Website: bh-photo
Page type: store-pickup
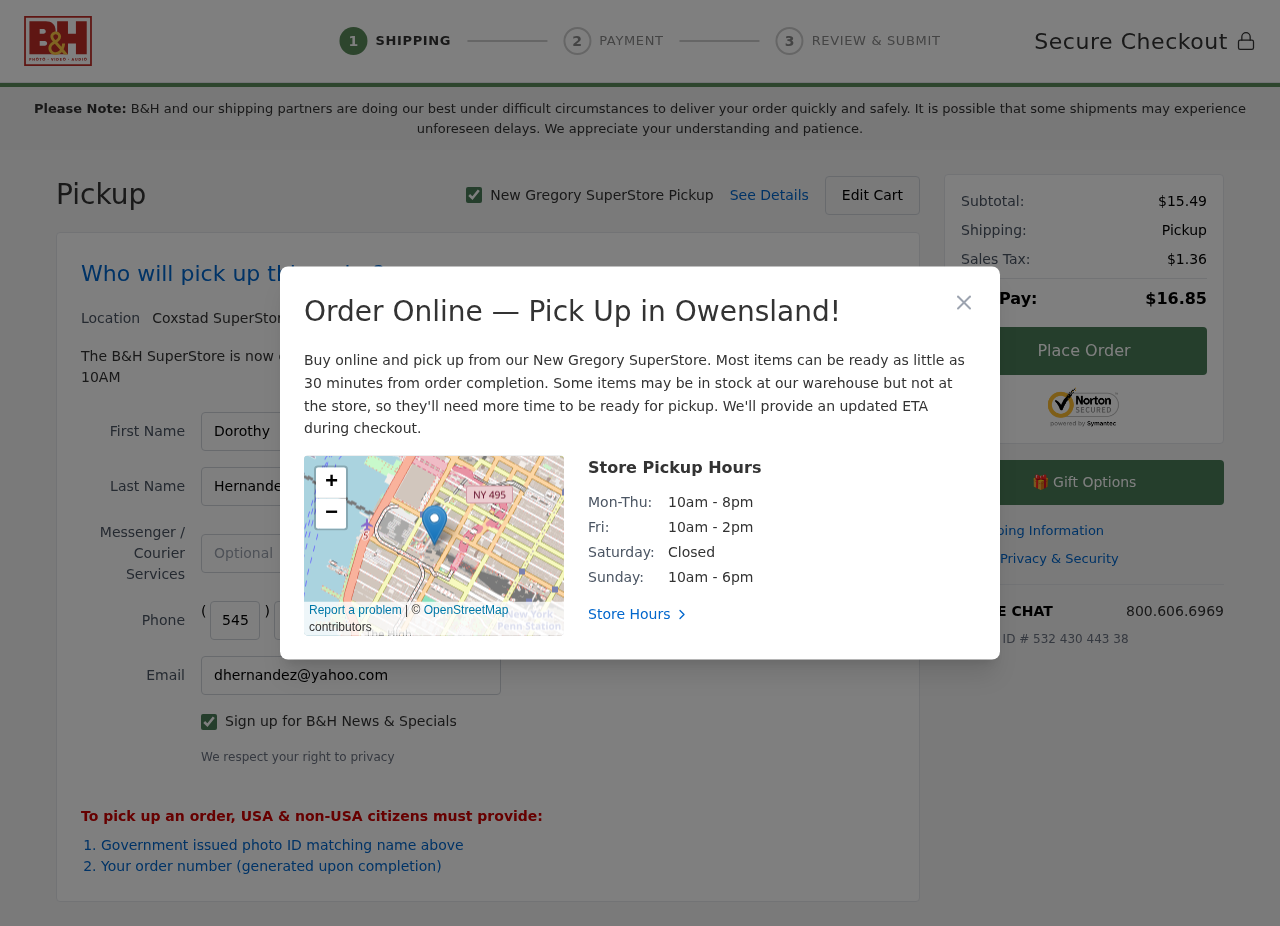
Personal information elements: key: PII_CITY
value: New Gregory
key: PII_CITY2
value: Coxstad
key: PII_CITY3
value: Owensland
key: PII_EMAIL
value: dhernandez@yahoo.com
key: PII_FIRSTNAME
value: Dorothy
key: PII_LASTNAME
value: Hernandez
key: PII_PHONE_AREA
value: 545
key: PII_PHONE_PREFIX
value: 231
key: PII_PHONE_SUFFIX
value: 5630
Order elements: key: ORDER_SUBTOTAL
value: $15.49
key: ORDER_TAX
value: $1.36
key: ORDER_TOTAL
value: $16.85
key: ORDER_ID
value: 532 430 443 38